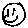
Label: smiley face